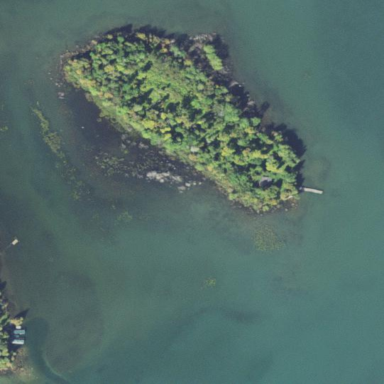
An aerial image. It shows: Islet.